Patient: sex F, age 44
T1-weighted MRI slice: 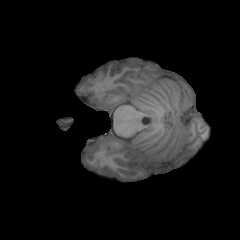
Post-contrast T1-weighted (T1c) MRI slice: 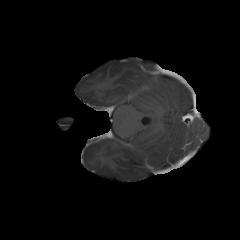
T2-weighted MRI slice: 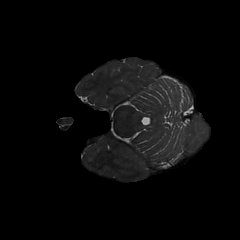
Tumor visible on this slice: no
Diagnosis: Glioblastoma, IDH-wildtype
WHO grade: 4